Question: I have this code below
'''
x = np.array([140, 200, 260, 320, 380, 440, 500])
y = np.array([40, 60, 80, 100, 120, 140, 160])
X, Y = np.meshgrid(x,y)
Z = np.array([[1.4496, 1.3912, 1.3607, 1.3399, 1.326, 1.315, 1.3070,[1.3929, 1.3357, 1.3055, 1.2845, 1.2700, 1.2600, 1.2528],[1.3556, 1.2999, 1.2687, 1.2497, 1.2370, 1.2250, 1.2165],[1.3270, 1.2750, 1.2450, 1.2240, 1.2100, 1.20076, 1.19299],[1.3078, 1.25377, 1.2233, 1.2050, 1.1900, 1.1805, 1.17377],[1.2897, 1.2394, 1.208, 1.188, 1.176, 1.165, 1.15791],[1.2767, 1.2256, 1.1952, 1.17492, 1.16159, 1.15237, 1.1446]])
x2 = np.arange(min(x), max(x), 1)
y2 = np.arange(min(y), max(y), 11)
f = interp2d(x, y, Z, kind='quintic')
'''

How can I invert this so that the values on my z-axis (colorbar) becomes my x-axis or y-axis?
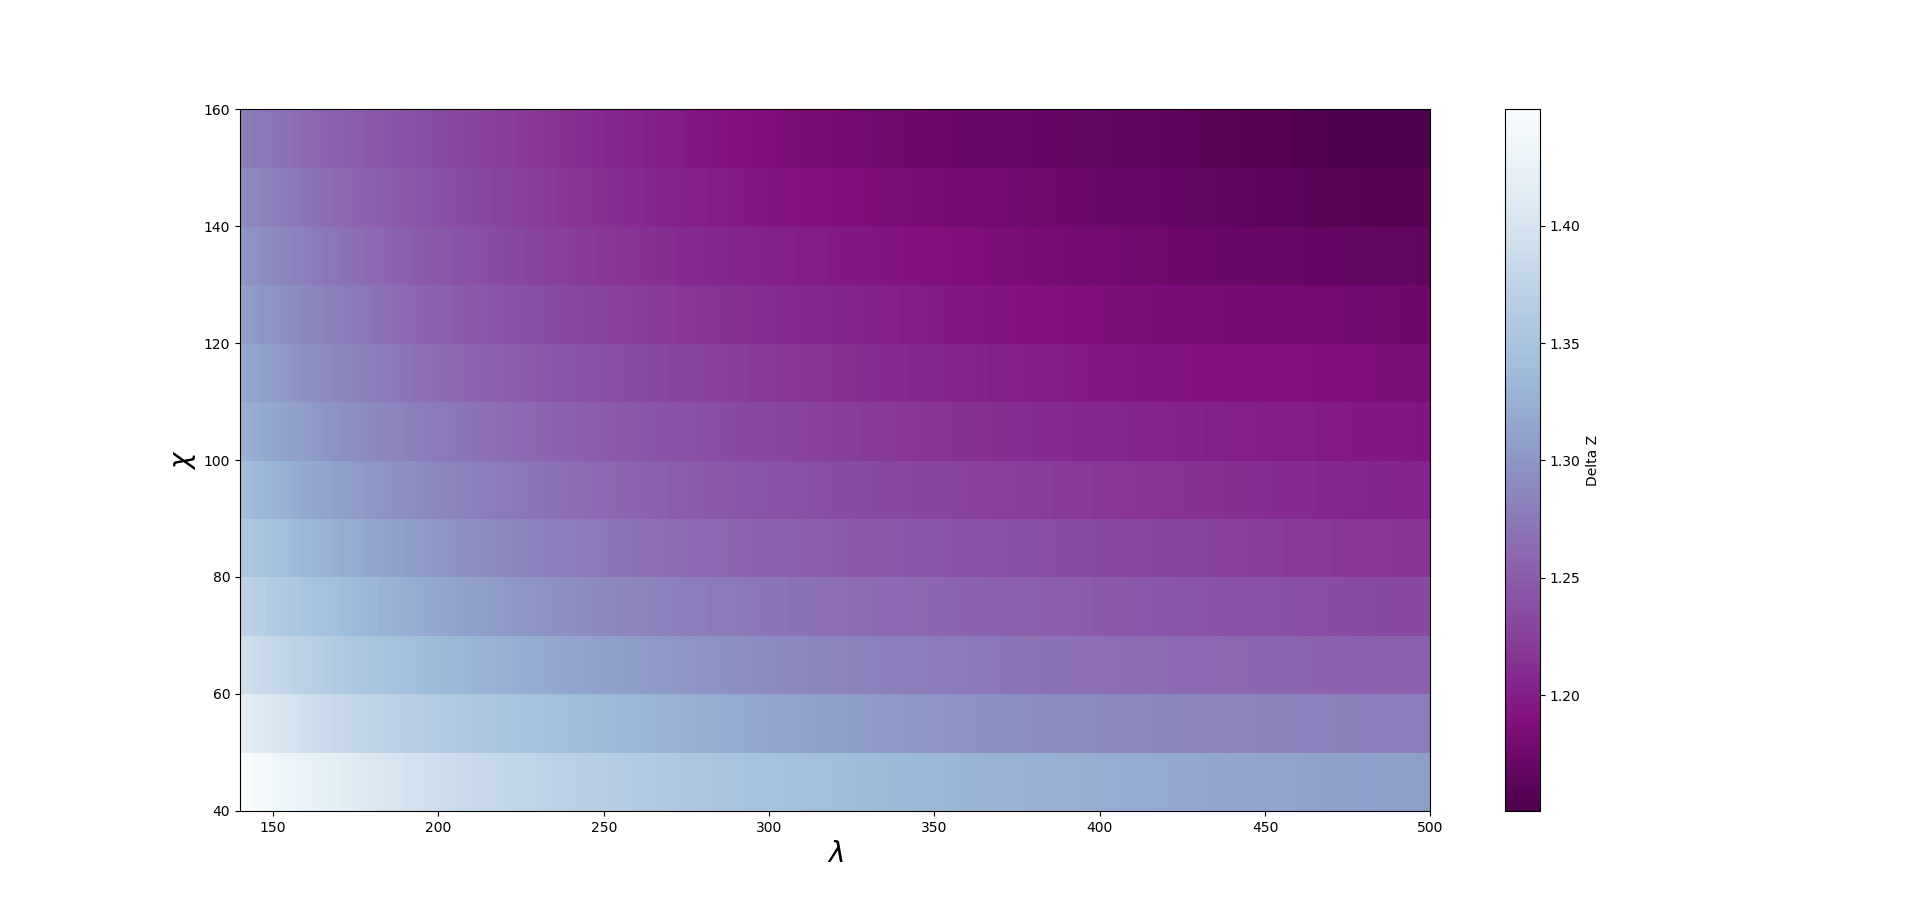
Answer: What about
'''
import matplotlib.pyplot as plt
from matplotlib.tri import Triangulation
import numpy
Z = numpy.array([[1.4496, 1.3912, 1.3607, 1.3399, 1.326, 1.315, 1.3070],
[1.3929, 1.3357, 1.3055, 1.2845, 1.2700, 1.2600, 1.2528],
[1.3556, 1.2999, 1.2687, 1.2497, 1.2370, 1.2250, 1.2165],
[1.3270, 1.2750, 1.2450, 1.2240, 1.2100, 1.20076, 1.19299],
[1.3078, 1.25377, 1.2233, 1.2050, 1.1900, 1.1805, 1.17377],
[1.2897, 1.2394, 1.208, 1.188, 1.176, 1.165, 1.15791],
[1.2767, 1.2256, 1.1952, 1.17492, 1.16159, 1.15237, 1.1446]])
x = numpy.array([140, 200, 260, 320, 380, 440, 500])
y = numpy.array([40, 60, 80, 100, 120, 140, 160])
Z = Z.flatten()
X = numpy.repeat(x, y.shape[0])
Y = numpy.tile(y, x.shape[0])
fig, ax = plt.subplots()
triMesh = Triangulation(X, Z)
tctrf = ax.tricontourf(triMesh, Y, 31)
fig.colorbar(tctrf)
plt.show()
'''
which produces
<URL>